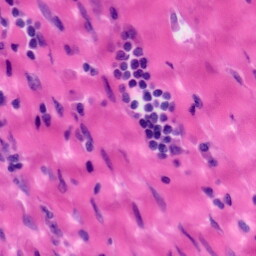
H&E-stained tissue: Tonsil